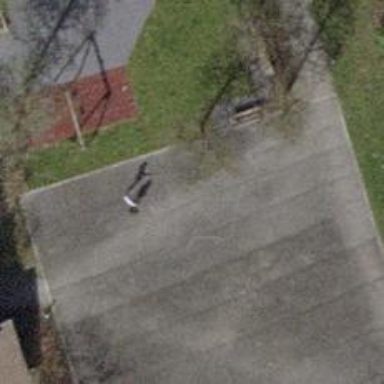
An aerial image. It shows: Playground area for leisure land.